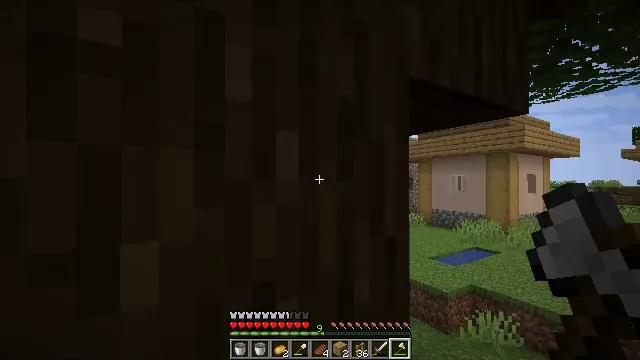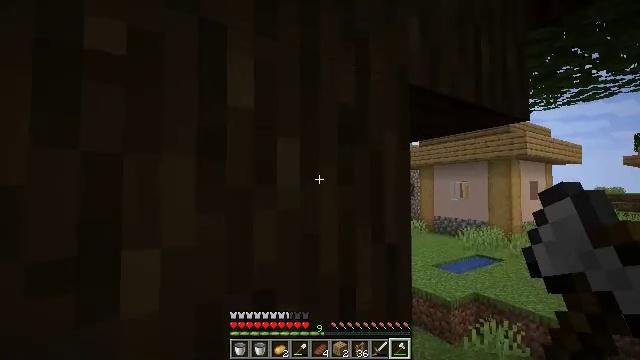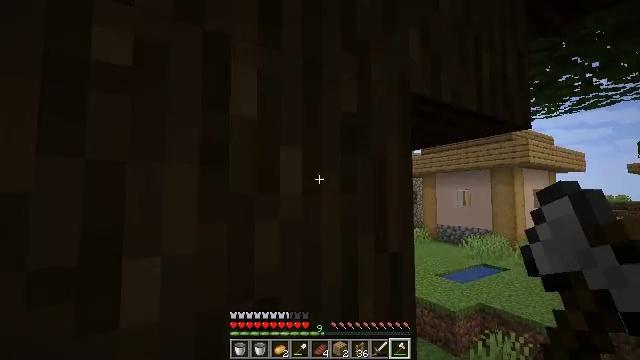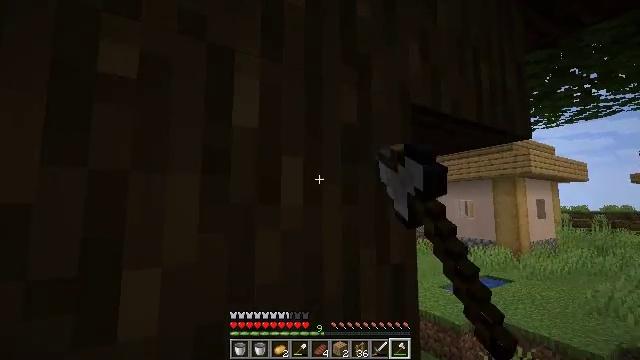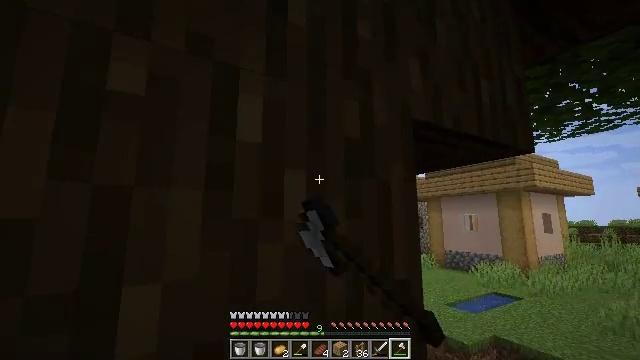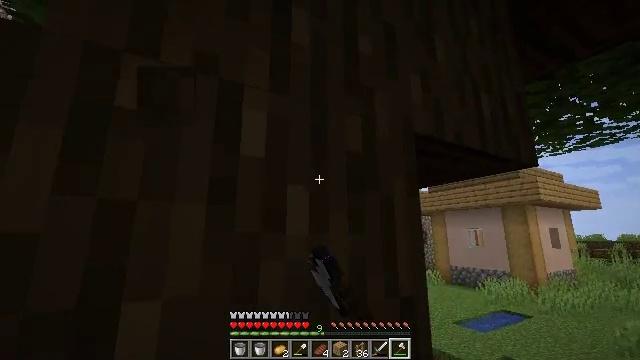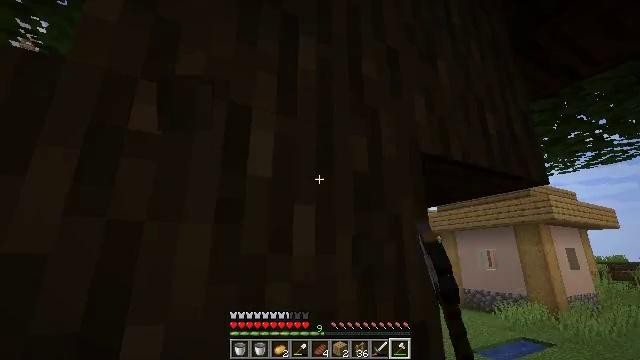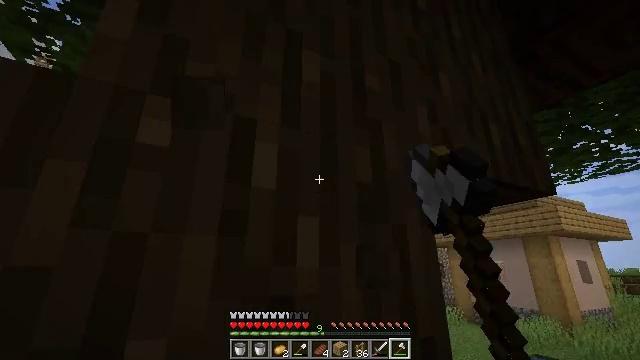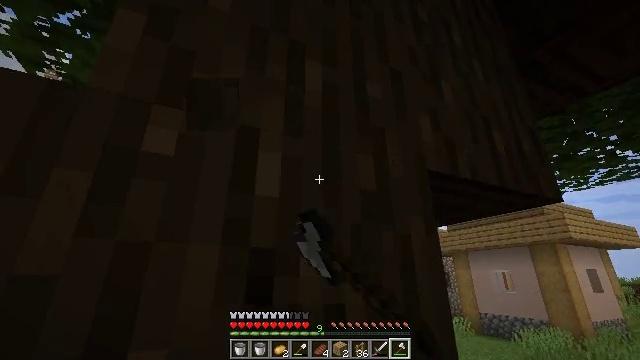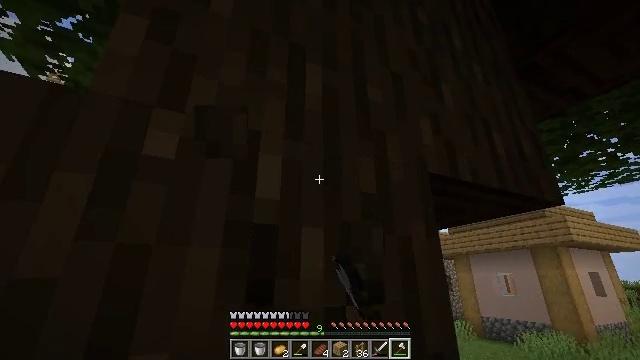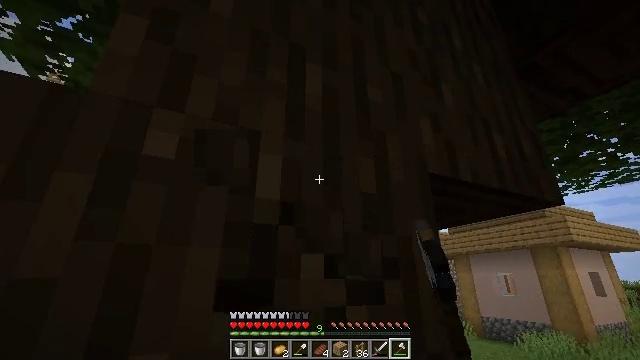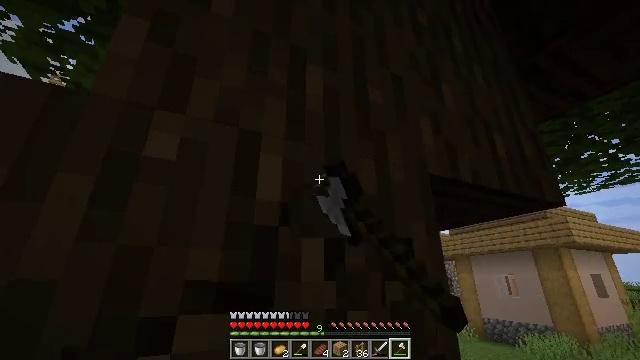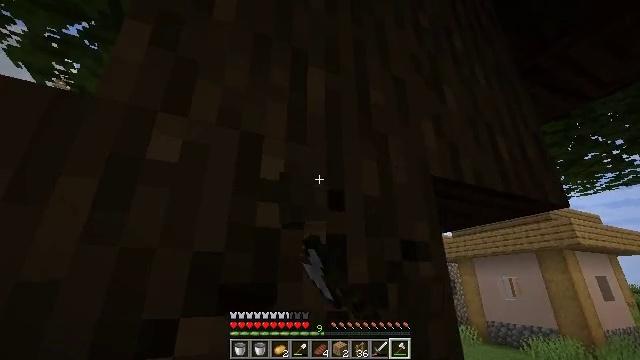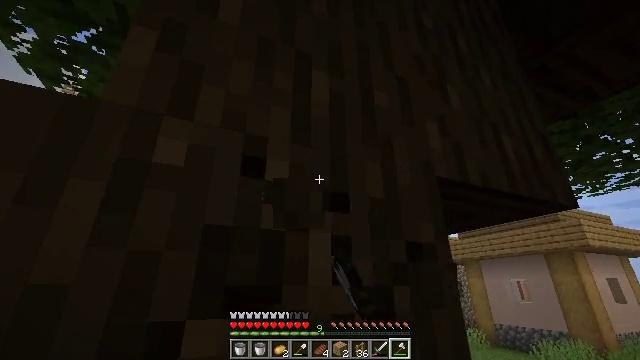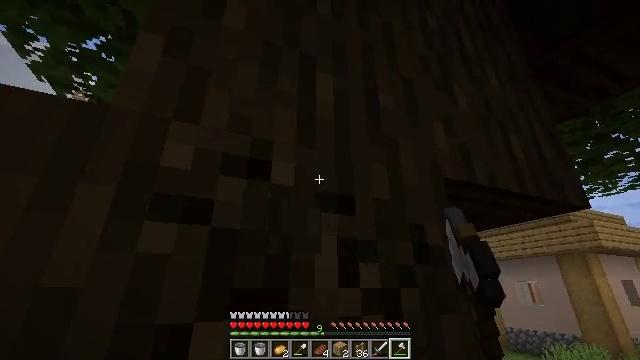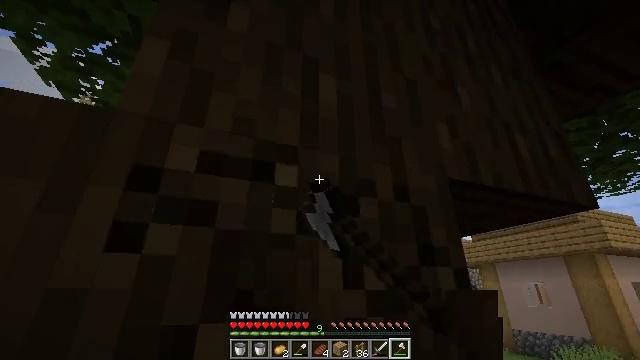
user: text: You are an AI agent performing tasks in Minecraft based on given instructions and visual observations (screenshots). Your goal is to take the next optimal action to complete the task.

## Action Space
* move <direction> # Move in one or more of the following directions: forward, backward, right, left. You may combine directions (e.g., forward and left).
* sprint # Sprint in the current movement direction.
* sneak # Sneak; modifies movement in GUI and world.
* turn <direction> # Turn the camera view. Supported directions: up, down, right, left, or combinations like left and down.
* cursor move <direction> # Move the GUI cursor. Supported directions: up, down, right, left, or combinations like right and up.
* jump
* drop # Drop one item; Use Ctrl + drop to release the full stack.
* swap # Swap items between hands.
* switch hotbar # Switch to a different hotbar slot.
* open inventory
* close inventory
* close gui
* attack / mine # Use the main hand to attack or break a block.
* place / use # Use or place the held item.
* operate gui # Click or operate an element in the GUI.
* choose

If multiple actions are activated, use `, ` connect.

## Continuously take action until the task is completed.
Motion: motion action
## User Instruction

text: Harvest dark oak log for resources.
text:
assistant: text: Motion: turn up
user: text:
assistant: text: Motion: turn up, attack / mine
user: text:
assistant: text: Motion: turn up, attack / mine
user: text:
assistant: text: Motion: turn up, attack / mine
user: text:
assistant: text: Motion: turn up, attack / mine
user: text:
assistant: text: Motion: turn left and up, attack / mine
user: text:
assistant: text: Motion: turn up, attack / mine
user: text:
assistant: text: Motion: turn up, attack / mine
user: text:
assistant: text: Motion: attack / mine
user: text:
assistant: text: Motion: attack / mine
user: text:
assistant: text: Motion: attack / mine
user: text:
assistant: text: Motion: attack / mine
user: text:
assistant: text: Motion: turn left, attack / mine
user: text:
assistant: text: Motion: turn left, attack / mine
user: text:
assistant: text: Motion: attack / mine
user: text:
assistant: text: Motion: attack / mine
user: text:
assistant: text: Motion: attack / mine
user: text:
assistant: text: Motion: turn up, attack / mine
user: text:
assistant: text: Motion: turn up, attack / mine
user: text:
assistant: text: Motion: turn up, attack / mine
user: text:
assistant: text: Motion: turn up, attack / mine
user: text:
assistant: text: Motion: turn up, attack / mine
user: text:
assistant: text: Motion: turn up, attack / mine
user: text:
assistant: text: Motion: turn up, attack / mine
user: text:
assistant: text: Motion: attack / mine
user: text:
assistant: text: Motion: attack / mine
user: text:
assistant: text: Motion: attack / mine
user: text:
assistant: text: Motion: attack / mine
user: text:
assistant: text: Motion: attack / mine
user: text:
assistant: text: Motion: attack / mine